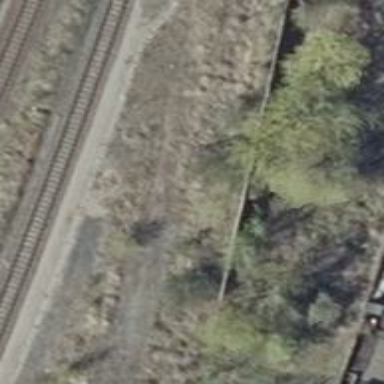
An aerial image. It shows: Abandoned railway.